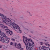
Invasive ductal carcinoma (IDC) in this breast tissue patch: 1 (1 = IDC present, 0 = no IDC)